Question: I need to show some details of the point while user the mouse on it (click would be ok too). Problem is that I cant get the good data from the point when I set the jqplot highlighter option on.
While highlighter set on default it shows values ok (same thing as on axis - but I need to format it). So I use 'highlighter: {formatString:...}' but I only can get static text (as the string didn't get parsed for any variables inside.)
This is the code:
'''
$(document).ready(function(){
var line1 = [['2013-02-01 09:12:03',120.4],['2013-02-01 09:23:00',121.6],['2013-02-02 09:39:28',120.1],['2013-02-02 09:47:23',119.0],['2013-02-04 09:10:33',117.4],['2013-02-04 09:15:54',118.2],['2013-02-05 09:32:25',121.3],['2013-02-05 09:39:27',123.4],['2013-02-06 08:54:20',120.4],['2013-02-06 09:02:02',121.3],['2013-02-07 08:56:49',119.3],['2013-02-07 09:11:46',120.7],['2013-02-08 09:25:14',120.8],['2013-02-08 09:42:09',122.9],['2013-02-09 10:16:35',120.1],['2013-02-09 10:33:21',121.6],['2013-02-11 10:17:52',117.9],['2013-02-11 10:25:43',119.4],['2013-02-12 09:38:00',120.8],['2013-02-12 09:47:54',121.3],['2013-02-12 10:26:11',119.0],['2013-02-13 09:33:24',121.0],['2013-02-13 09:39:17',121.1],['2013-02-13 14:13:27',121.2],['2013-02-14 08:46:32',118.5],['2013-02-14 08:55:13',119.1],['2013-02-15 09:32:48',121.5],['2013-02-15 09:38:37',121.7],['2013-02-16 10:02:50',119.3],['2013-02-16 10:07:35',119.5],['2013-02-18 09:49:57',119.9],['2013-02-18 09:57:26',120.6],['2013-02-19 10:38:43',119.6],['2013-02-19 10:56:14',120.8],['2013-02-20 09:20:57',119.2],['2013-02-20 09:30:46',119.9],['2013-02-21 09:19:57',119.9],['2013-02-21 09:25:40',119.7],];
var line_oczekiwana_srednia=[['2013-02-01 ',<PHONE>],['2013-02-21 ',<PHONE>]];
var line_sd_plus_1=[['2013-02-01 ',123.42],['2013-02-21 ',123.42]];
var line_sd_plus_2=[['2013-02-01 ',125.84],['2013-02-21 ',125.84]];
var line_sd_plus_3=[['2013-02-01 ',128.26],['2013-02-21 ',128.26]];
var line_sd_plus_4=[['2013-02-01 ',130.68],['2013-02-21 ',130.68]];
var line_sd_minus_1=[['2013-02-01 ',118.58],['2013-02-21 ',118.58]];
var line_sd_minus_2=[['2013-02-01 ',116.16],['2013-02-21 ',116.16]];
var line_sd_minus_3=[['2013-02-01 ',113.74],['2013-02-21 ',113.74]];
var line_sd_minus_4=[['2013-02-01 ',111.32],['2013-02-21 ',111.32]];
var line_punty_przekraczajace_SD = []
//var line_punty_przekraczajace_reguly_westgarda_SD = []
var line_WEST1 = [];var line_WEST3 = [];var line_WEST8 = [];var line_WEST9 = [];var line_WEST12 = [];
var plot2 = $.jqplot('chart2', [line_sd_plus_1, line_sd_plus_2, line_sd_plus_3, line_sd_plus_4, line_oczekiwana_srednia, line_sd_minus_1, line_sd_minus_2, line_sd_minus_3, line_sd_minus_4, line1, line_WEST1, line_WEST3, line_WEST8, line_WEST9, line_WEST12, ], {
animate: true,
title:'Dane materialu CONTROL SERUM 1 031(Surowica). ',
axes:{
xaxis:{
renderer:$.jqplot.DateAxisRenderer,
tickOptions:{
formatString:'%#d-%m-%y %#H:%M',
angle: -30,
},
tickRenderer:$.jqplot.CanvasAxisTickRenderer,
label:'Start: 2013-2-1 Koniec: 2013-2-21',
labelOptions:{
fontFamily:'Helvetica',
fontSize: '14pt'
},
labelRenderer: $.jqplot.CanvasAxisLabelRenderer
},
yaxis:{
//min:111.32,
//max:130.68,
numberTicks: 9,
ticks:[[111.32,'111.32(-SD4)'],[113.74,'113.74(-SD3)'],[116.16,'116.16(-SD2)'],[118.58,'118.58(-SD1)'],[<PHONE>,'<PHONE>'],[123.42,'123.42(+SD1)'],[125.84,'125.84(+SD2)'],[128.26,'128.26(+SD3)'],[130.68,'130.68(+SD4)']],
renderer:$.jqplot.LogAxisRenderer,
tickOptions:{
showGridline: false,
formatString:'Wynik: %.1f',
//formatString:'SD',
labelPosition: 'middle',
angle:-0,
},
tickRenderer:$.jqplot.CanvasAxisTickRenderer,
labelRenderer: $.jqplot.CanvasAxisLabelRenderer,
labelOptions:{
fontFamily:'Helvetica',
fontSize: '14pt'
},
label:'Wartosci w mmol/l'
},
},
highlighter: {
show: true,
sizeAdjust: 12.5,
tooltipFadeSpeed: 'fast',
//formatString:'<table><tr><td>Data: %Y-%m-%d.%H:%M:%S</td></tr><tr><td>Wynik: %.1f</td></tr></table>'
},
cursor: {
show: true,
zoom:true,
dblClickReset:true,
tooltipLocation:'sw'
},
series:[
{lineWidth:1, color: '#d8d8d8', showMarker: false},
{lineWidth:1, color: '#d8d8d8', showMarker: false},
{lineWidth:1, color: '#d8d8d8', showMarker: false},
{lineWidth:1, color: '#d8d8d8', showMarker: false},
{lineWidth:1, color: '#76a4e8', showMarker: false},
{lineWidth:1, color: '#d8d8d8', showMarker: false},
{lineWidth:1, color: '#d8d8d8', showMarker: false},
{lineWidth:1, color: '#d8d8d8', showMarker: false},
{lineWidth:1, color: '#d8d8d8', showMarker: false},
{
lineWidth:0.5,
color: 'green',
rendererOptions: {animation: {speed: 1500}},
markerOptions:{color: 'green',
style:'filledSquare'},
highlighter: {formatString:'<table><tr><td>Data: %Y-%m-%d.%H:%M:%S</td></tr><tr><td>Wynik: %.1f</td></tr></table>'}
},
{showLine: false, color: 'red', markerOptions:{color: 'red', style:'filledSquare'}},{showLine: false, color: 'red', markerOptions:{color: 'red', style:'filledSquare'}},{showLine: false, color: 'red', markerOptions:{color: 'red', style:'filledSquare'}},{showLine: false, color: 'red', markerOptions:{color: 'red', style:'filledSquare'}},{showLine: false, color: 'red', markerOptions:{color: 'red', style:'filledSquare'}},
],
legend:{
renderer: jQuery.jqplot.EnhancedLegendRenderer,
show: true,
hideZeros: true,
location: 'e',
labels: [ 'SD+4 (130.68)', 'SD+3 (128.26)', 'SD+2 (125.84)', 'SD+1 (123.42)','Oczekiwane (<PHONE>)', 'SD-1 (118.58)', 'SD-2 (116.16)', 'SD-3 (113.74)', 'SD-4 (111.32)', 'Wyniki kontroli', 'Regula WEST1 1-2s (brak)', 'Regula WEST3 1-3s (brak)', 'Regula WEST8 2-2s (brak)', 'Regula WEST9 4-1s (brak)', 'Regula WEST12 3-1s (brak)', ],
placement: 'outsideGrid'
}
});
});
</script>
<!-- jqPlot -->
<script class="include" type="text/javascript" src="plugins/jqPlot/jquery.jqplot.min.js"></script>
<script class="include" language="javascript" type="text/javascript" src="plugins/jqPlot/plugins/jqplot.highlighter.min.js"></script>
<script class="include" language="javascript" type="text/javascript" src="plugins/jqPlot/plugins/jqplot.cursor.min.js"></script>
<script class="include" language="javascript" type="text/javascript" src="plugins/jqPlot/plugins/jqplot.dateAxisRenderer.min.js"></script>
<script class="include" language="javascript" type="text/javascript" src="plugins/jqPlot/plugins/jqplot.enhancedLegendRenderer.min.js"></script>
<script class="include" type="text/javascript" src="plugins/jqPlot/plugins/jqplot.canvasTextRenderer.min.js"></script>
<script class="include" type="text/javascript" src="plugins/jqPlot/plugins/jqplot.canvasAxisLabelRenderer.min.js"></script>
<script class="include" type="text/javascript" src="plugins/jqPlot/plugins/jqplot.canvasAxisTickRenderer.min.js"></script>
<script class="include" type="text/javascript" src="plugins/jqPlot/plugins/jqplot.categoryAxisRenderer.min.js"></script>
'''
And this is what I get:

%Y %m %d .... and other are not being translated. Why can't I get proper values?
Thanx in advance.
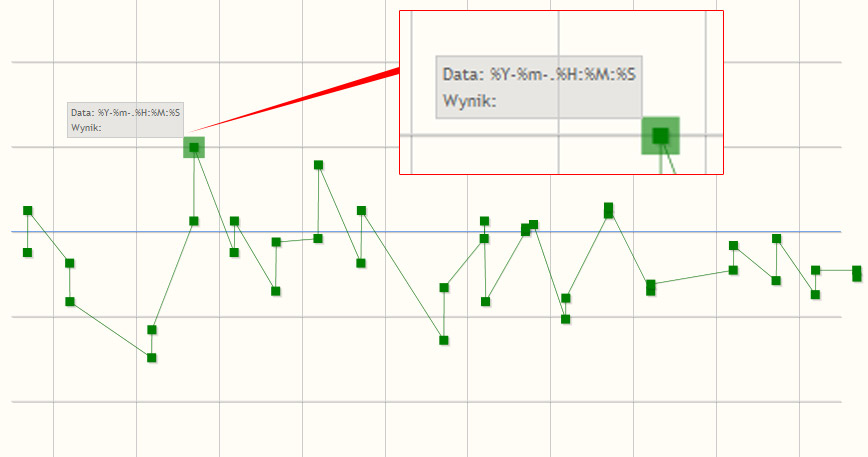
Answer: By default, 'useAxesFormatters' is set to true on a highlighter. What this means is that you are actually receiving the data formatted by the axis formatters. In your case, the two formatters will be producing date values of the form ''%#d-%m-%y %#H:%M'' and y-axis values of the form ''Wynik: %.1f''.
What this means is that you can change your series highlighter format to this:
'''
formatString:'Data: %s, %s'
'''
When applied, the first '%s' is replaced by the formatted date string (e.g., 5-02-13 9:39) and the second will be replaced by a formatted Wynik value (e.g., Wynik 123.4).
See the <URL> for more details.